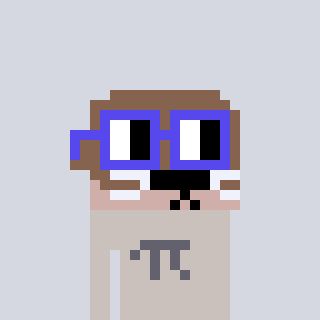
a pixel art character with square blue glasses, a otter-shaped head and a foggrey-colored body on a cool background